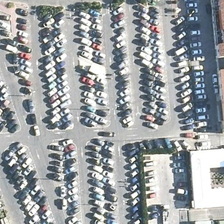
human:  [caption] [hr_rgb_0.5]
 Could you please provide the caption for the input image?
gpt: many cars are parked in a parking lot near several buildings .

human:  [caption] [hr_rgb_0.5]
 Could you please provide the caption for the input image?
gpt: many cars are parked in a parking lot near several buildings .

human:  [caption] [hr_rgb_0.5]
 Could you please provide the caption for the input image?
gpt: many cars are parked in a parking lot near several buildings .

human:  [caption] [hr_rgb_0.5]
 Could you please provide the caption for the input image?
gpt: many cars are parked in a parking lot near several buildings .

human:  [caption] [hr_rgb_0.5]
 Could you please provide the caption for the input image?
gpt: many cars are parked in a parking lot near several buildings .